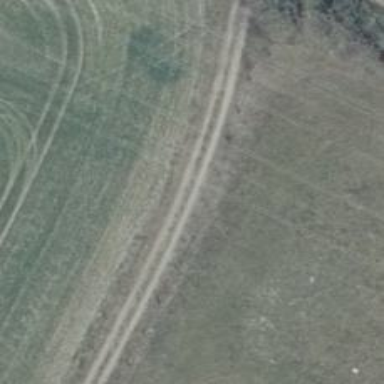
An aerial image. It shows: Sandy track with grade 4 tracktype.